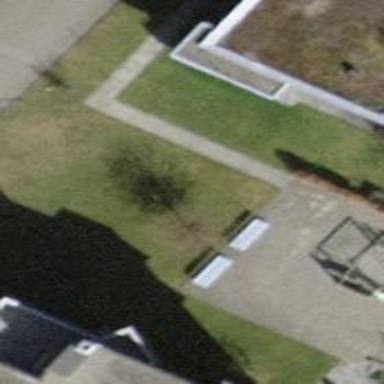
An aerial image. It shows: Bench.